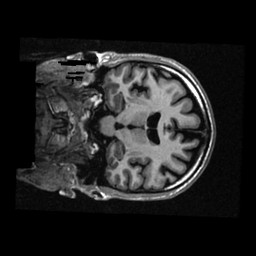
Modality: T1w
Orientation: coronal